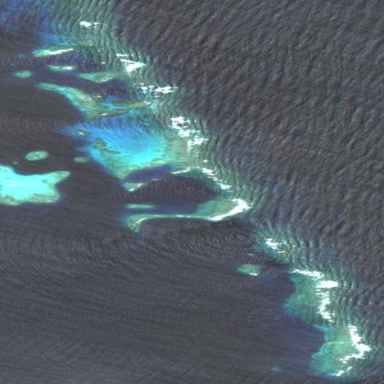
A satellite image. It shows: Beautiful reef in its natural habitat.